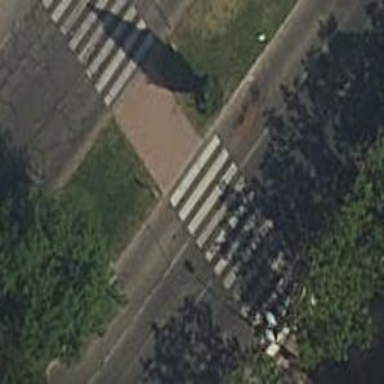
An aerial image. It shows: Uncontrolled zebra crossing with pedestrian island.